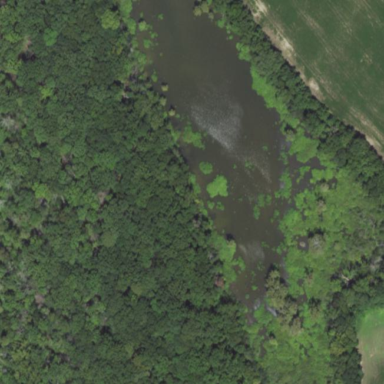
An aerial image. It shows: Pond with natural water.